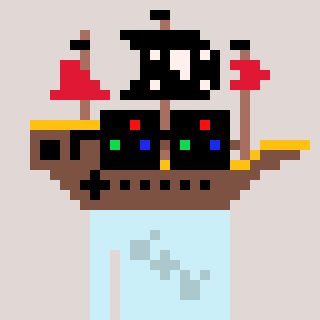
a pixel art character with square black sunglasses, a pirateship-shaped head and a cold-colored body on a warm background